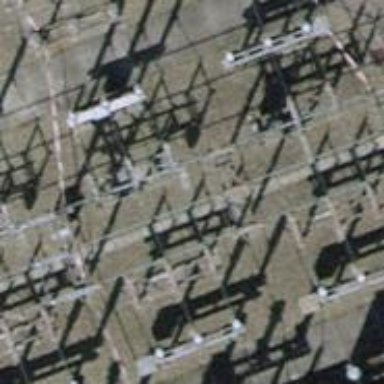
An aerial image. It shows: Power line with three cables configured as busbar.